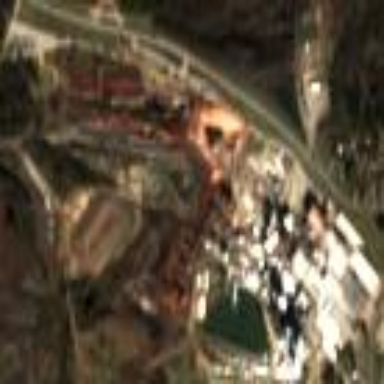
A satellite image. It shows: Industrial area with paper mill. The man-made works are part of industrial land use.